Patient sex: F
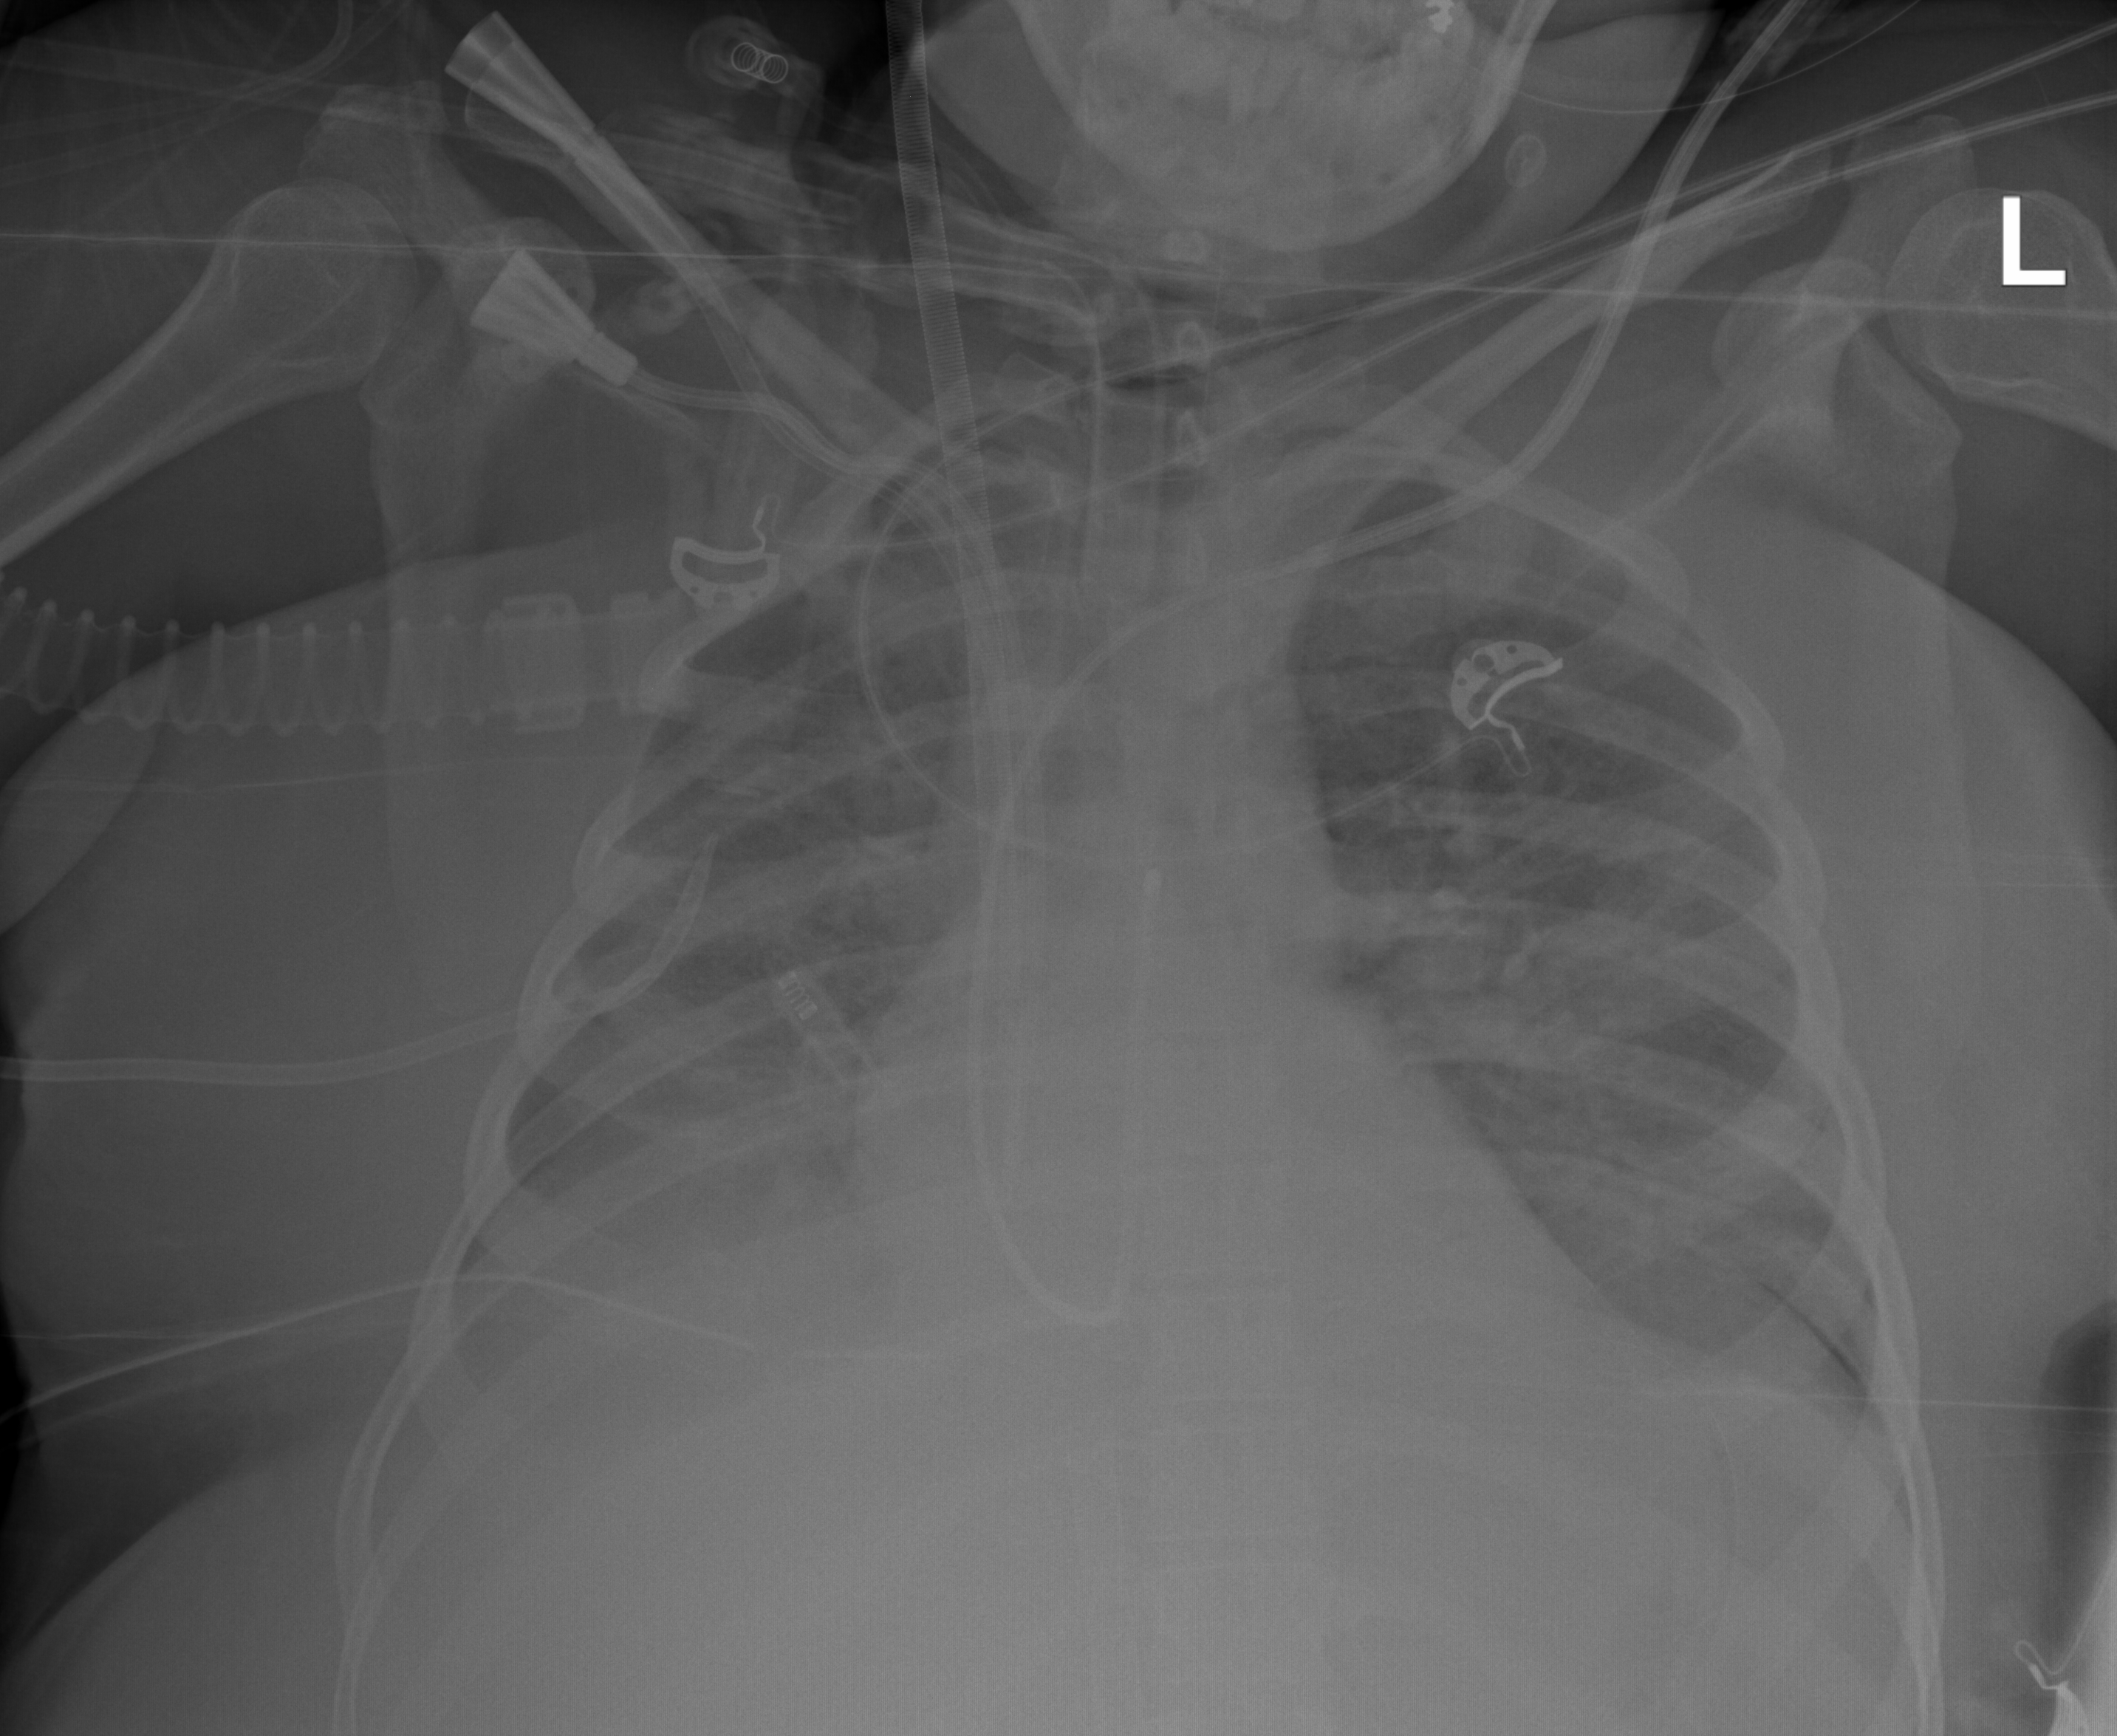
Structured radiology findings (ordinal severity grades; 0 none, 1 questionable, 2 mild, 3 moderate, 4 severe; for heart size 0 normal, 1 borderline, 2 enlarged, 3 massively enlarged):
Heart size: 0
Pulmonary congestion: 0
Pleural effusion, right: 3
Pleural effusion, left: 2
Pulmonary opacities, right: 3
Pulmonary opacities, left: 3
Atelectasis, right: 3
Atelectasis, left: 2